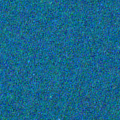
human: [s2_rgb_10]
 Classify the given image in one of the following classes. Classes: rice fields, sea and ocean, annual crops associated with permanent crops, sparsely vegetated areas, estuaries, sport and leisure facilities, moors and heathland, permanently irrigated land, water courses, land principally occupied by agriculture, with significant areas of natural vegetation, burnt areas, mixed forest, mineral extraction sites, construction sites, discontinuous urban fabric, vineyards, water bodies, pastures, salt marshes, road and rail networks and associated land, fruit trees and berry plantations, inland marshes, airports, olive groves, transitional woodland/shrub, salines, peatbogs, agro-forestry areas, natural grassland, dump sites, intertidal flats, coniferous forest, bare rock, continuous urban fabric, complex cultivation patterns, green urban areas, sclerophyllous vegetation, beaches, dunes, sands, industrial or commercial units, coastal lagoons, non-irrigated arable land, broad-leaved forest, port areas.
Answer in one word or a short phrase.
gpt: sea and ocean